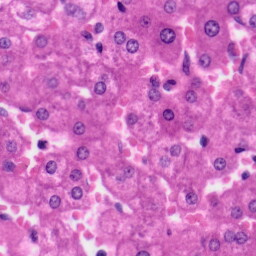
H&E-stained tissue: Liver